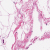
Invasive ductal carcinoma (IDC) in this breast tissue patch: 0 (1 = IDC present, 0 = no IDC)